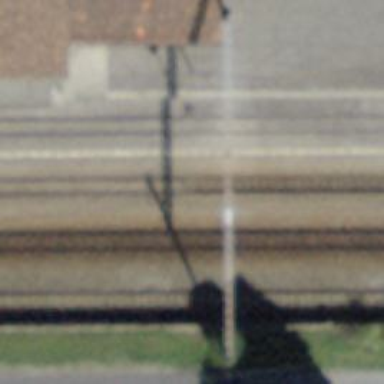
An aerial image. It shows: Public transport stop position along the railway.